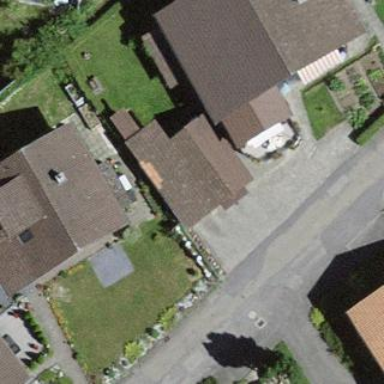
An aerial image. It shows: Garage.